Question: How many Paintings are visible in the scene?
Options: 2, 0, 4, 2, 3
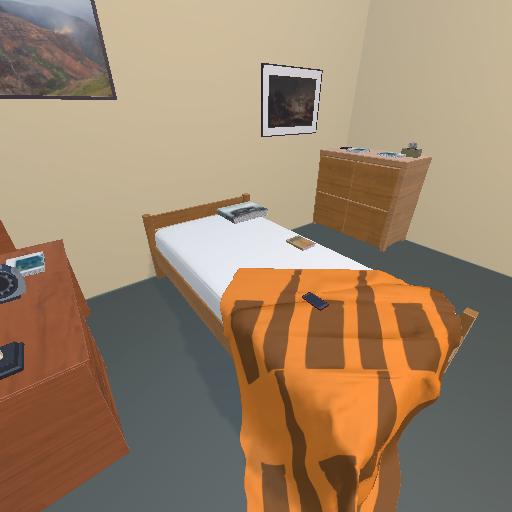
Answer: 2